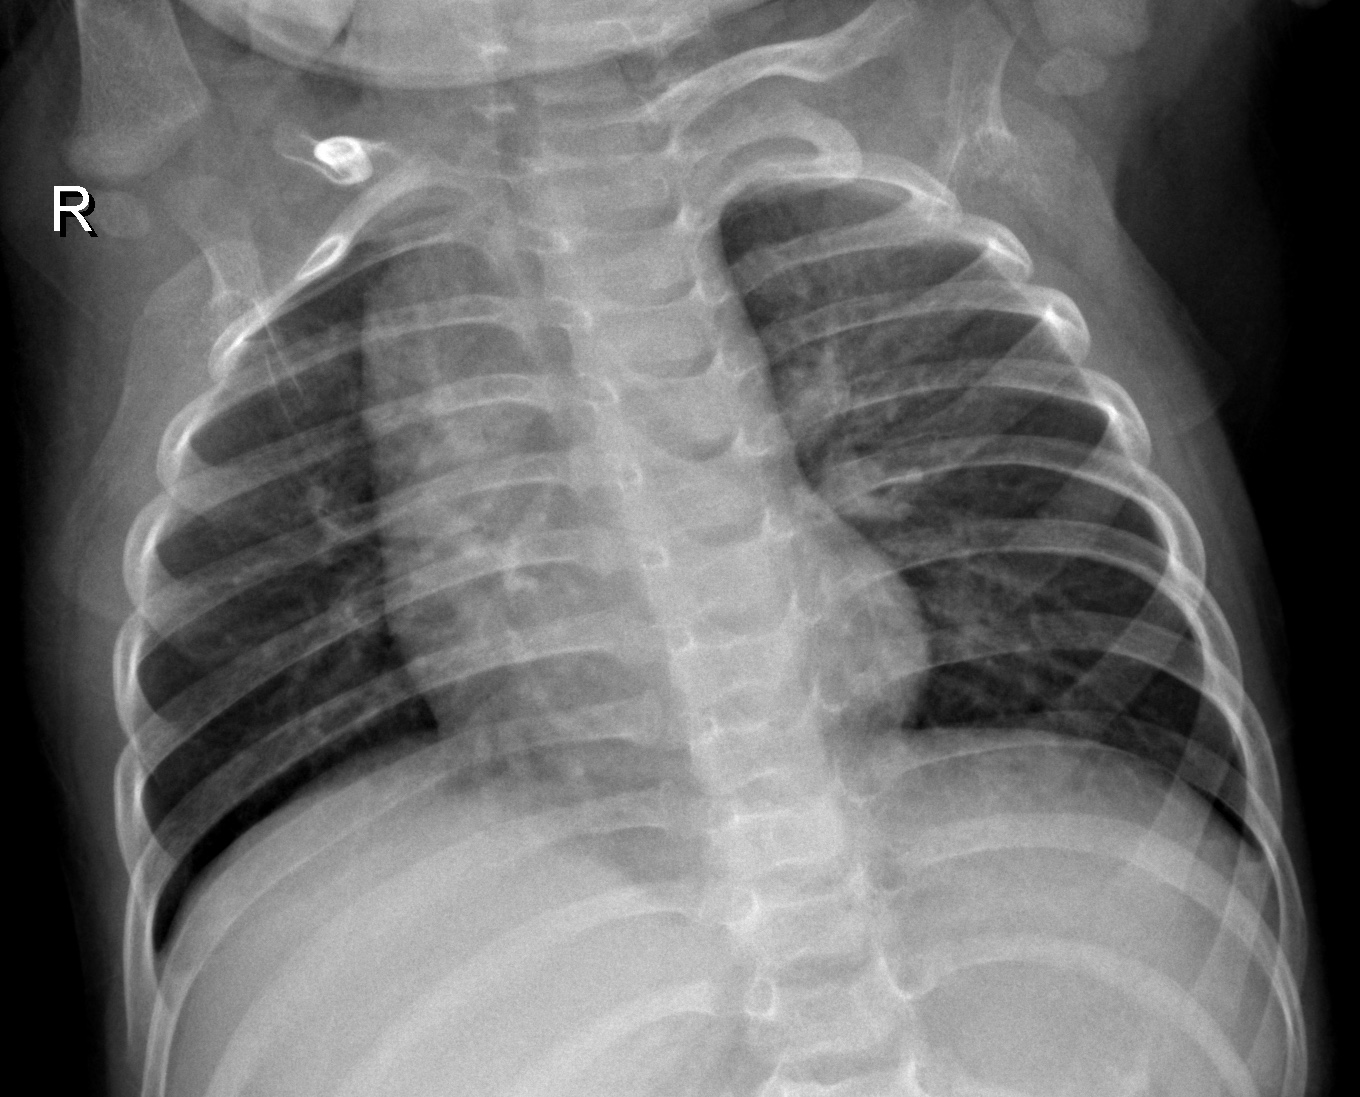
Diagnosis: NORMAL